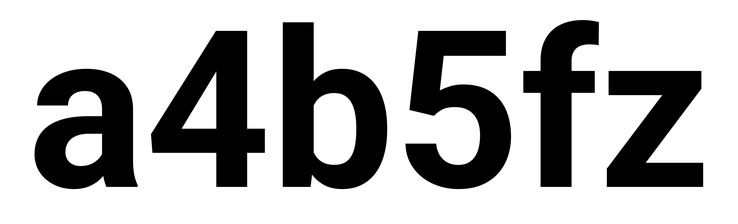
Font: Roboto_Bold